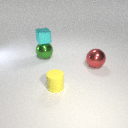
large green metal sphere behind large red metal sphere